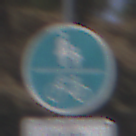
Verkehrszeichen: GemeinsamerGehUndRadweg
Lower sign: HinweisDurchVerbaleAngabe4
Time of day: Midday
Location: Outdoor (RoadRail)
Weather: Clear
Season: NotSpecified
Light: Natural